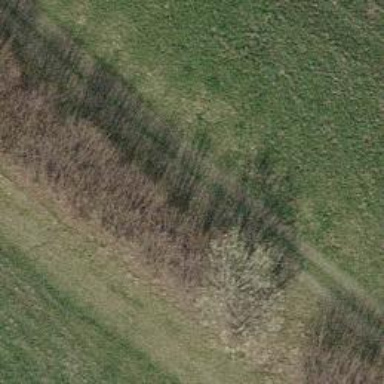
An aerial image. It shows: Hedge barrier.